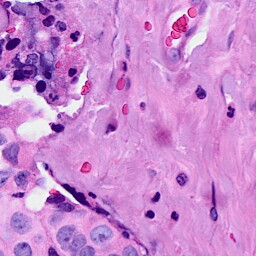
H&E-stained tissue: Breast